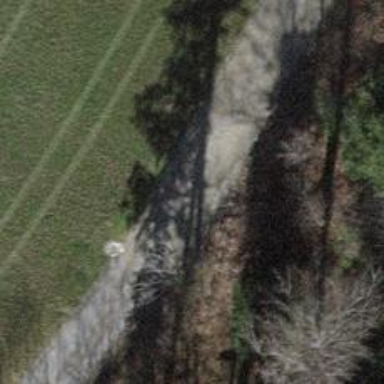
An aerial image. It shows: Gravel track with grade 2 quality.